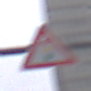
Verkehrszeichen: Lichtzeichenanlage
Umgebung: Outdoor, Urban
Tageszeit: MorningAfternoon
Wetter: Overcast
Licht: Natural
Jahreszeit: NotSpecified
Kontrast: LowContrast